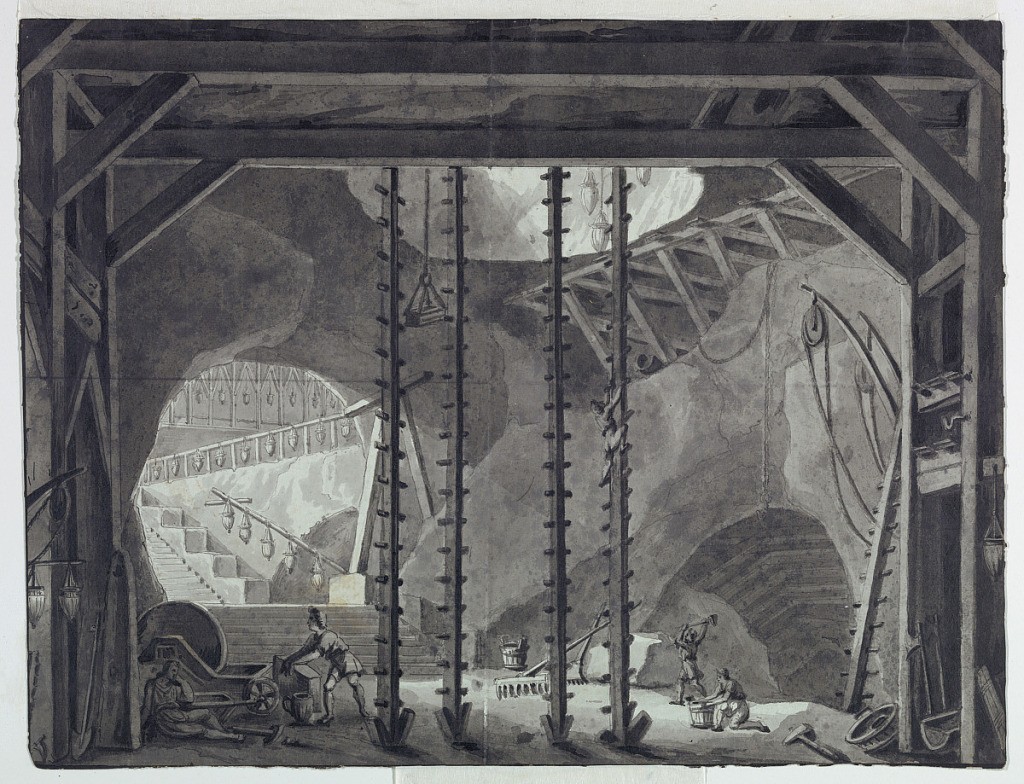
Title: Stage Design, Men Constructing Building in Cave
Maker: Antonio Giuseppe Basoli, Italian, 1774–1843
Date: early 19th century
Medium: Pen and gray ink, brush and gray and black wash, graphite on paper
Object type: Drawing
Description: Horizontal rectangle. Inside cave, workmen are constructing stairs and buildings. Various kinds of tools, pulleys, and installations seen in foreground, stairs leading up at left. Two pairs of male figures at left and right.